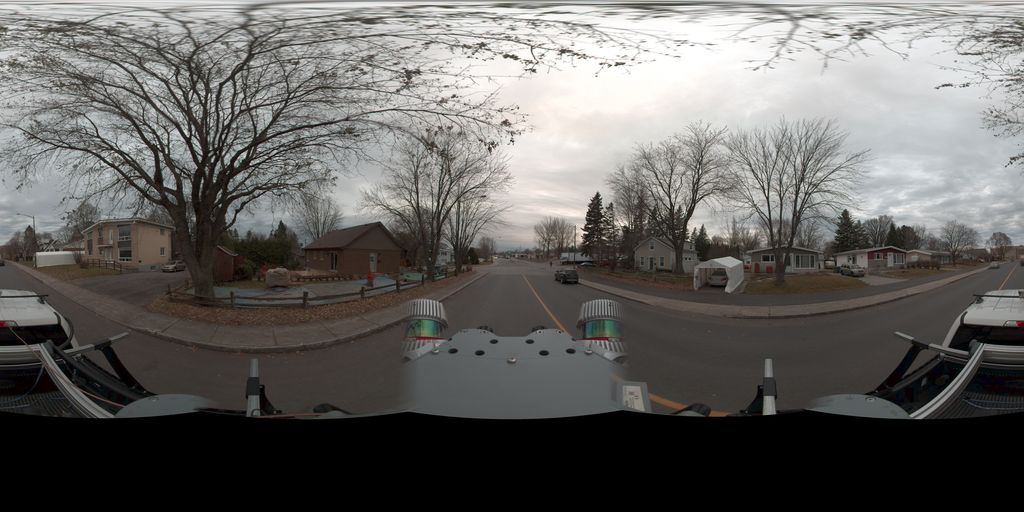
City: quebec_city